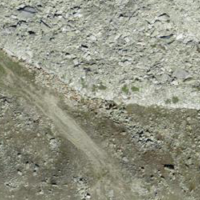
EUNIS habitat code: 48
Species observed at this site:
Lotus corniculatus